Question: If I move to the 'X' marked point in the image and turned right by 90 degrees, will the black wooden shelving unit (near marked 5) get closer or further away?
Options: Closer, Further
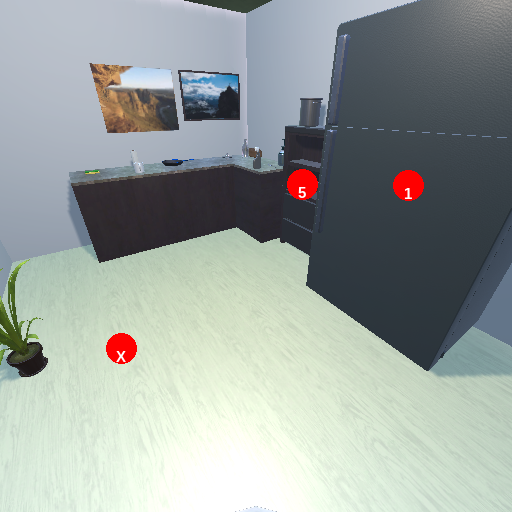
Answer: Closer